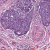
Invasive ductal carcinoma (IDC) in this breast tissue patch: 0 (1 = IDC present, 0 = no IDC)